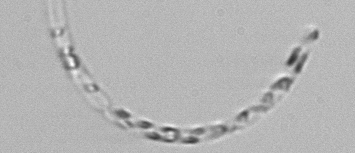
Label: Guinardia_striata